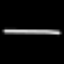
Label: line